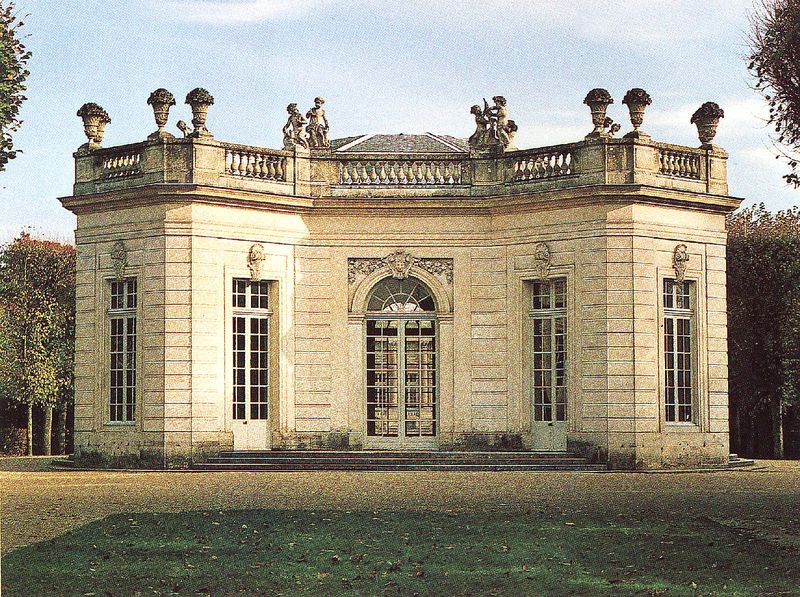
Titel: Versailles, Französischer Pavillon
Künstler: Ange-Jacques Gabriel
Standort: Versailles (EU - F)
Schlagwörter: himmel, weiß, bäume, gelb, fenster, licht, tür, dach, gebäude, haus, park, rasen, schloss, weg, wiese, architektur, barock, stein, brüstung, pflanzen, engel, garten, statue, balkon, bogen, fassade, mauer, figuren, rundbogen, treppe, geländer, stufen, foto, fotografie, photographie, fugen, burg, balustrade, photo, lustschloss, pavillon, putten, nymphenburg, armor, gartenhaus, kassettenfenster, schlösschen, pavilion, klause, hohenheim